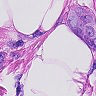
Metastatic tissue present: yes